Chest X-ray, PA view. Patient: 66 years old, sex F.
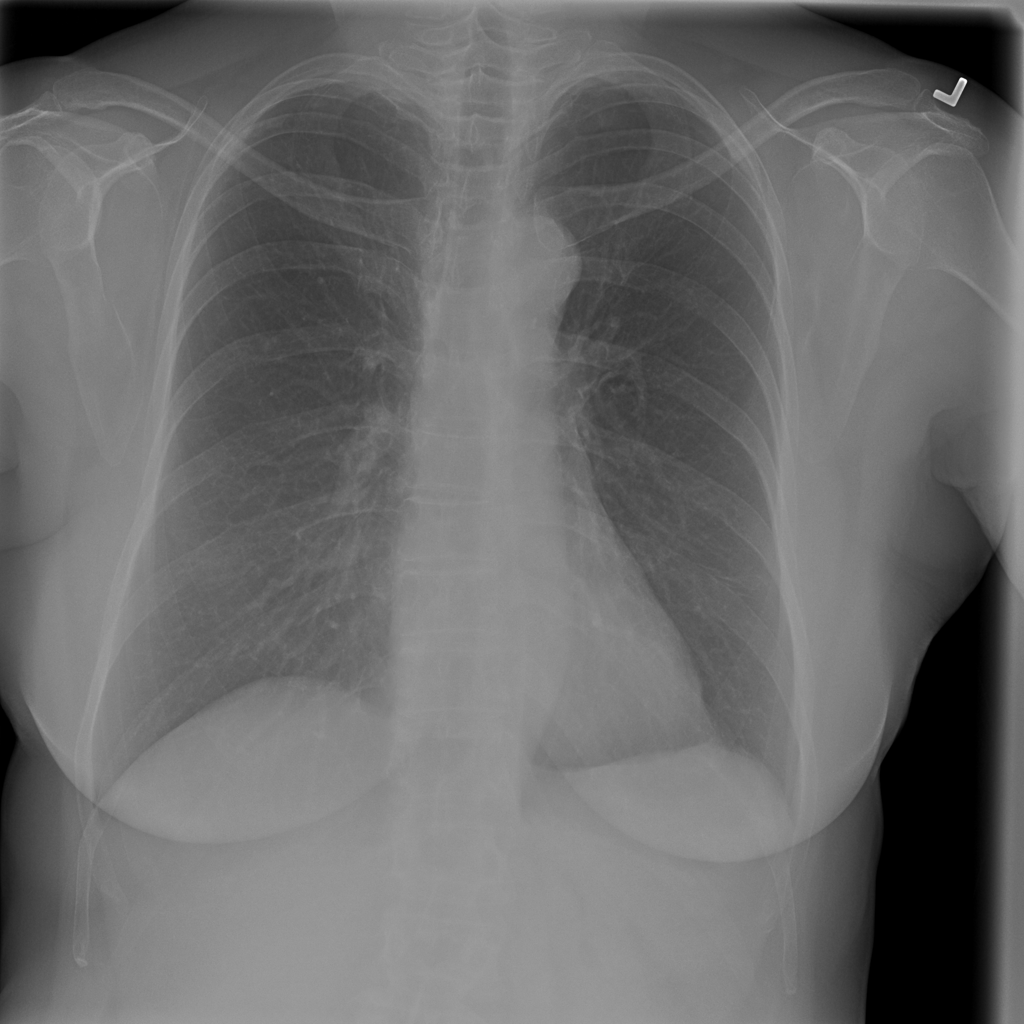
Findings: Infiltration